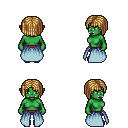
a pixel art fantasy rpg character, female body template, orc, green skin, overskirt, red pants, blonde pageboy hairstyle, brown slippers, four views (front, back, left, right), 2x2 character sprite sheet, small pixel art, hard edges, no anti-aliasing